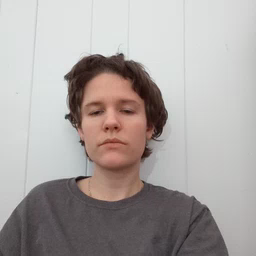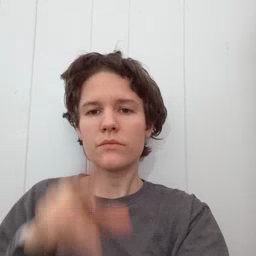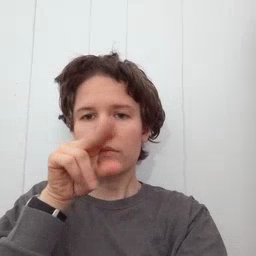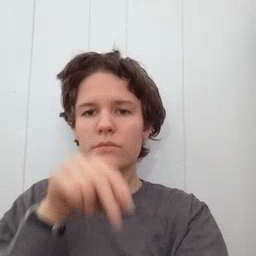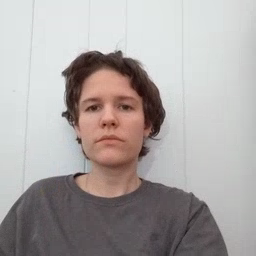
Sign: duck